【题型】填空题　【知识点】立体几何　【难度】easy
求解多面体的外接球时，经常用到截面图.如图所示，设球$O$的半径为$R$，截面圆$O'$的半径为$r$，$M$为截面圆上任意一点，球心$O$到截面圆$O'$的距离为$d$，则$R$、$r$、$d$满足的关系式是\underline{\qquad\qquad\qquad\qquad\qquad\qquad}.

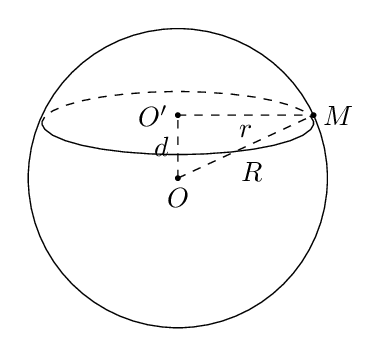
【解答】
\noindent 【答案】$\boldsymbol{R^2=d^2+r^2}$\\
\noindent 【解析】则在$\text{Rt}\triangle OO'M$中，$OM^2=OO'^2+O'M^2$，即$R^2=d^2+r^2$.